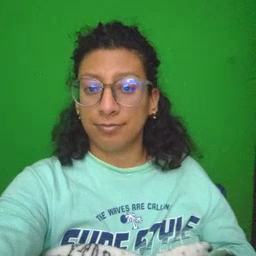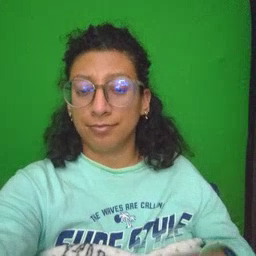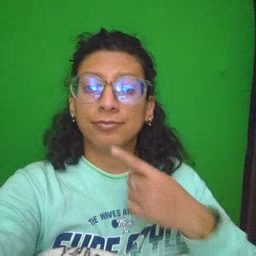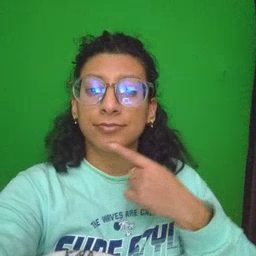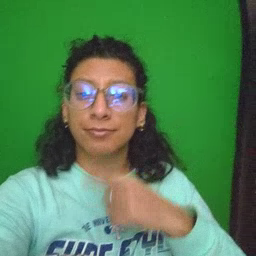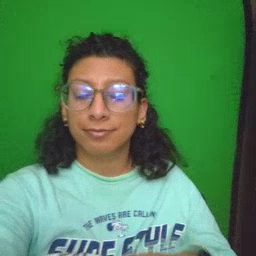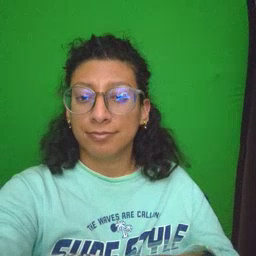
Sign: chin